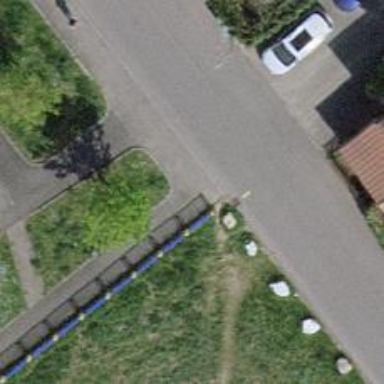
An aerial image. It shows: Asphalt sidewalk.